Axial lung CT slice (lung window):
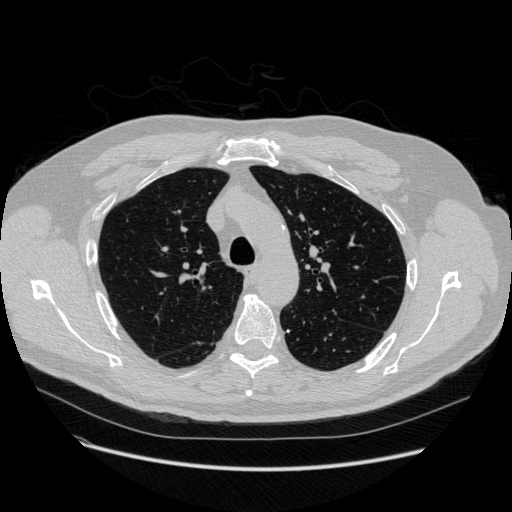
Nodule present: no